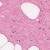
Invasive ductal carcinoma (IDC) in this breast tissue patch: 0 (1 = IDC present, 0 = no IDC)